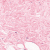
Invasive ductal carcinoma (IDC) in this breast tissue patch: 0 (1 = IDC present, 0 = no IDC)